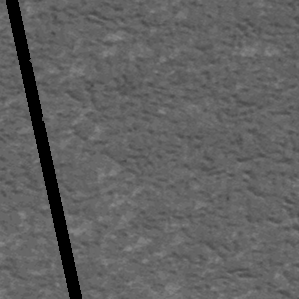
Label: frost